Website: crate-barrel
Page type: billing-address
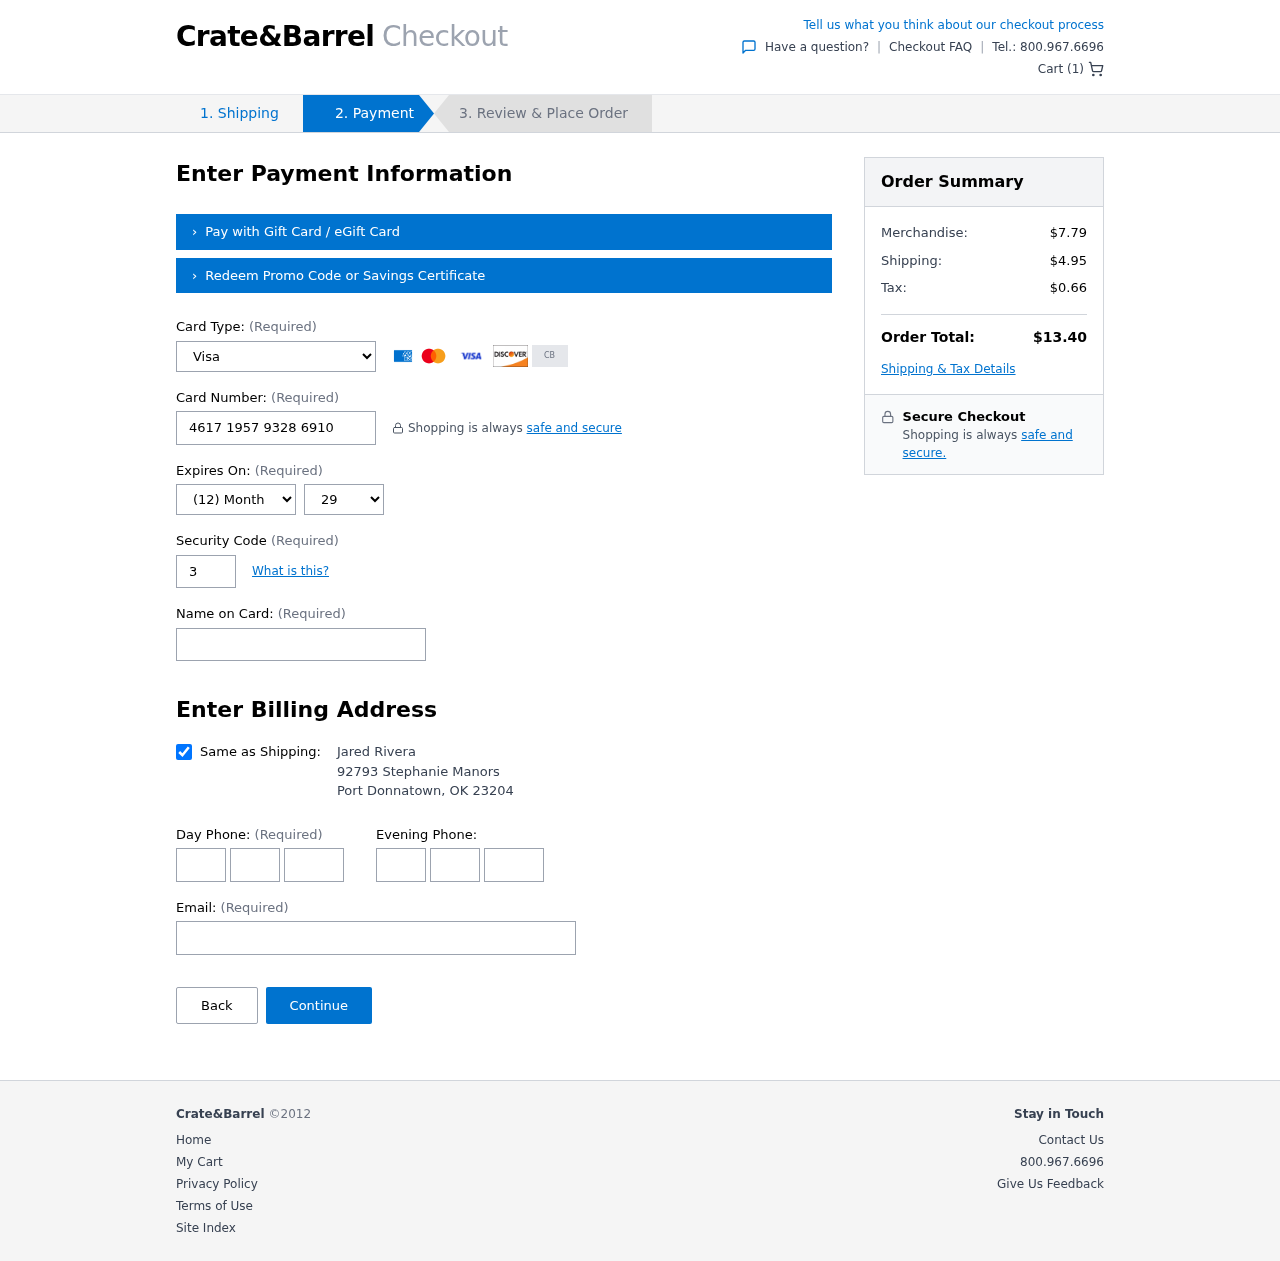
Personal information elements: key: PII_CARD_CVV
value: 344
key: PII_CARD_EXPIRY_MONTH
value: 12
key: PII_CARD_EXPIRY_YEAR
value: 29
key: PII_CARD_NUMBER
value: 4617 1957 9328 6910
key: PII_CARD_TYPE
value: Visa
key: PII_CITY
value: Port Donnatown
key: PII_EMAIL
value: jared.rivera@gmail.com
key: PII_FULLNAME
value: Jared Rivera
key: PII_PHONE_AREA
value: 239
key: PII_PHONE_PREFIX
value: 386
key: PII_PHONE_SUFFIX
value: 6255
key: PII_POSTCODE
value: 23204
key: PII_STATE_ABBR
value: OK
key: PII_STREET
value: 92793 Stephanie Manors
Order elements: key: ORDER_NUM_ITEMS
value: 1
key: ORDER_SUBTOTAL
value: $7.79
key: ORDER_SHIPPING_COST
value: $4.95
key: ORDER_TAX
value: $0.66
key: ORDER_TOTAL
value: $13.40